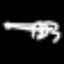
Label: diamond